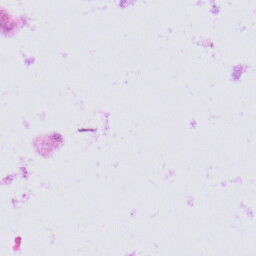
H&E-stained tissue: Prostate